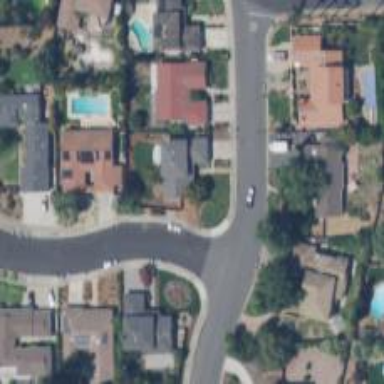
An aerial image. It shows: Residential road with sidewalk on the left.